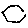
Label: hexagon